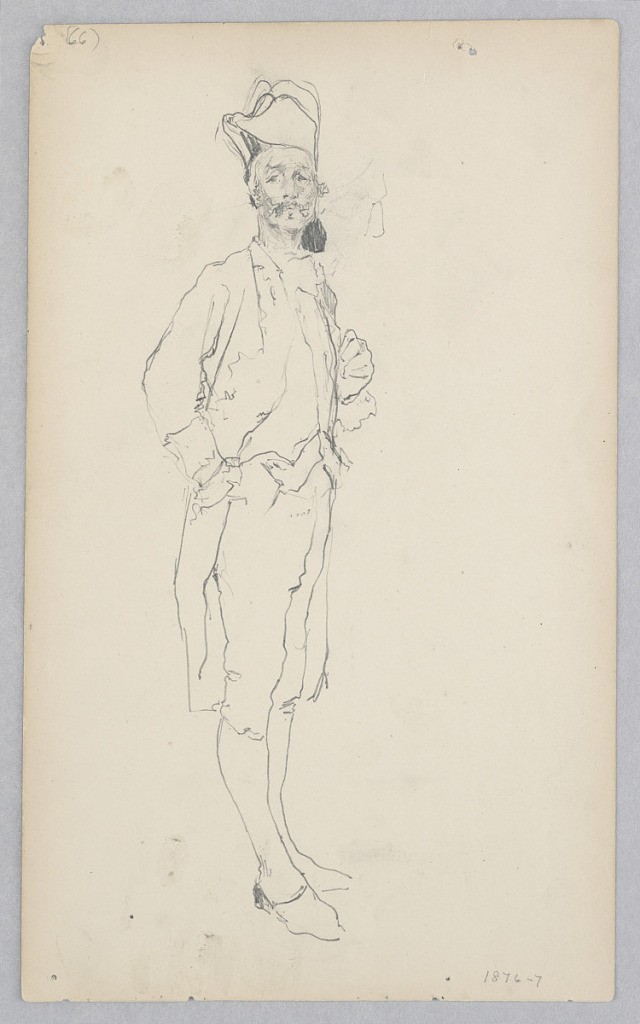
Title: Man
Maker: Robert Frederick Blum, American, 1857–1903
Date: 1876–1877
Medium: Graphite on wove paper
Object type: Drawing
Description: Sketch of a male figure dressed in a uniform, with long waistcoat, short pants, and hat.